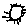
Label: sun